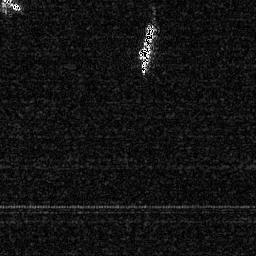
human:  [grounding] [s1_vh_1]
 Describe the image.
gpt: In the satellite image, there is  <ref>1 medium ship </ref> <box>[[52, 8, 60, 29, 0]]</box> located at top.